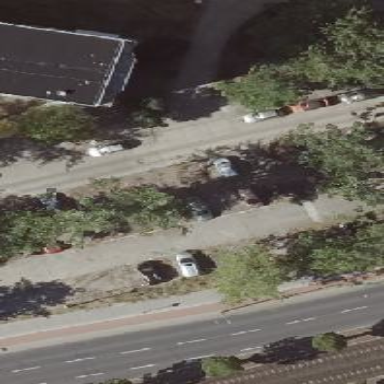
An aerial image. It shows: Street-side parking area.